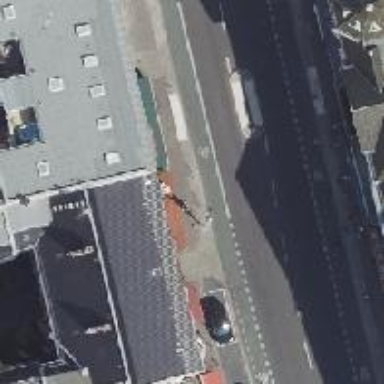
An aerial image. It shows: Bicycle parking located on the sidewalk.